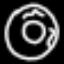
Label: donut